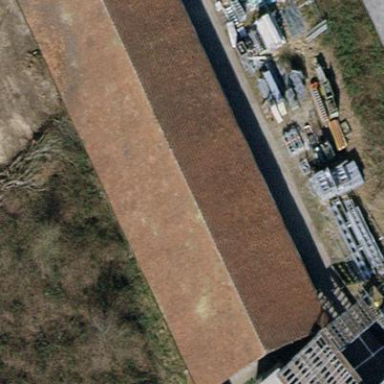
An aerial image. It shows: View of roof of building.